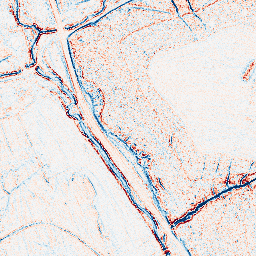
Category: edge_preserving
Decomposition family: bilateral
Decomposition parameters: d: 5
sigma_color: 50
sigma_space: 150
Upsampling method: sinc_blackman
Upsampling parameters: scale: 2
kernel_size: 16
Upsampling scale: 2